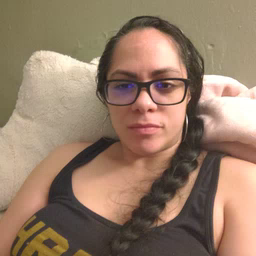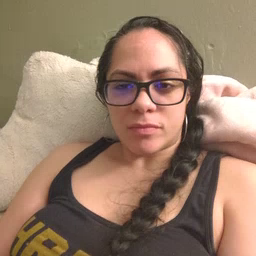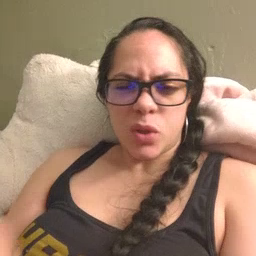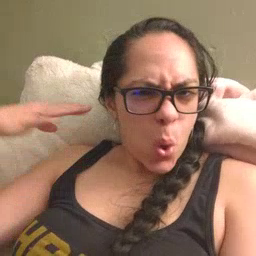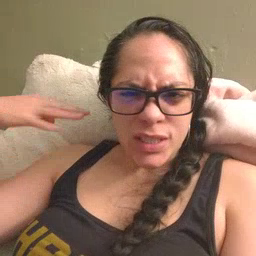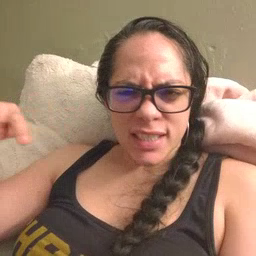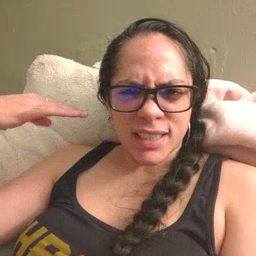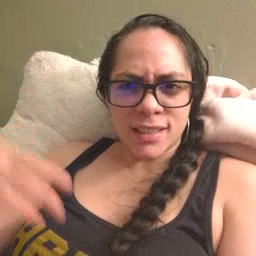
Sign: noisy